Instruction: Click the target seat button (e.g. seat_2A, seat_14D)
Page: checkout_seats
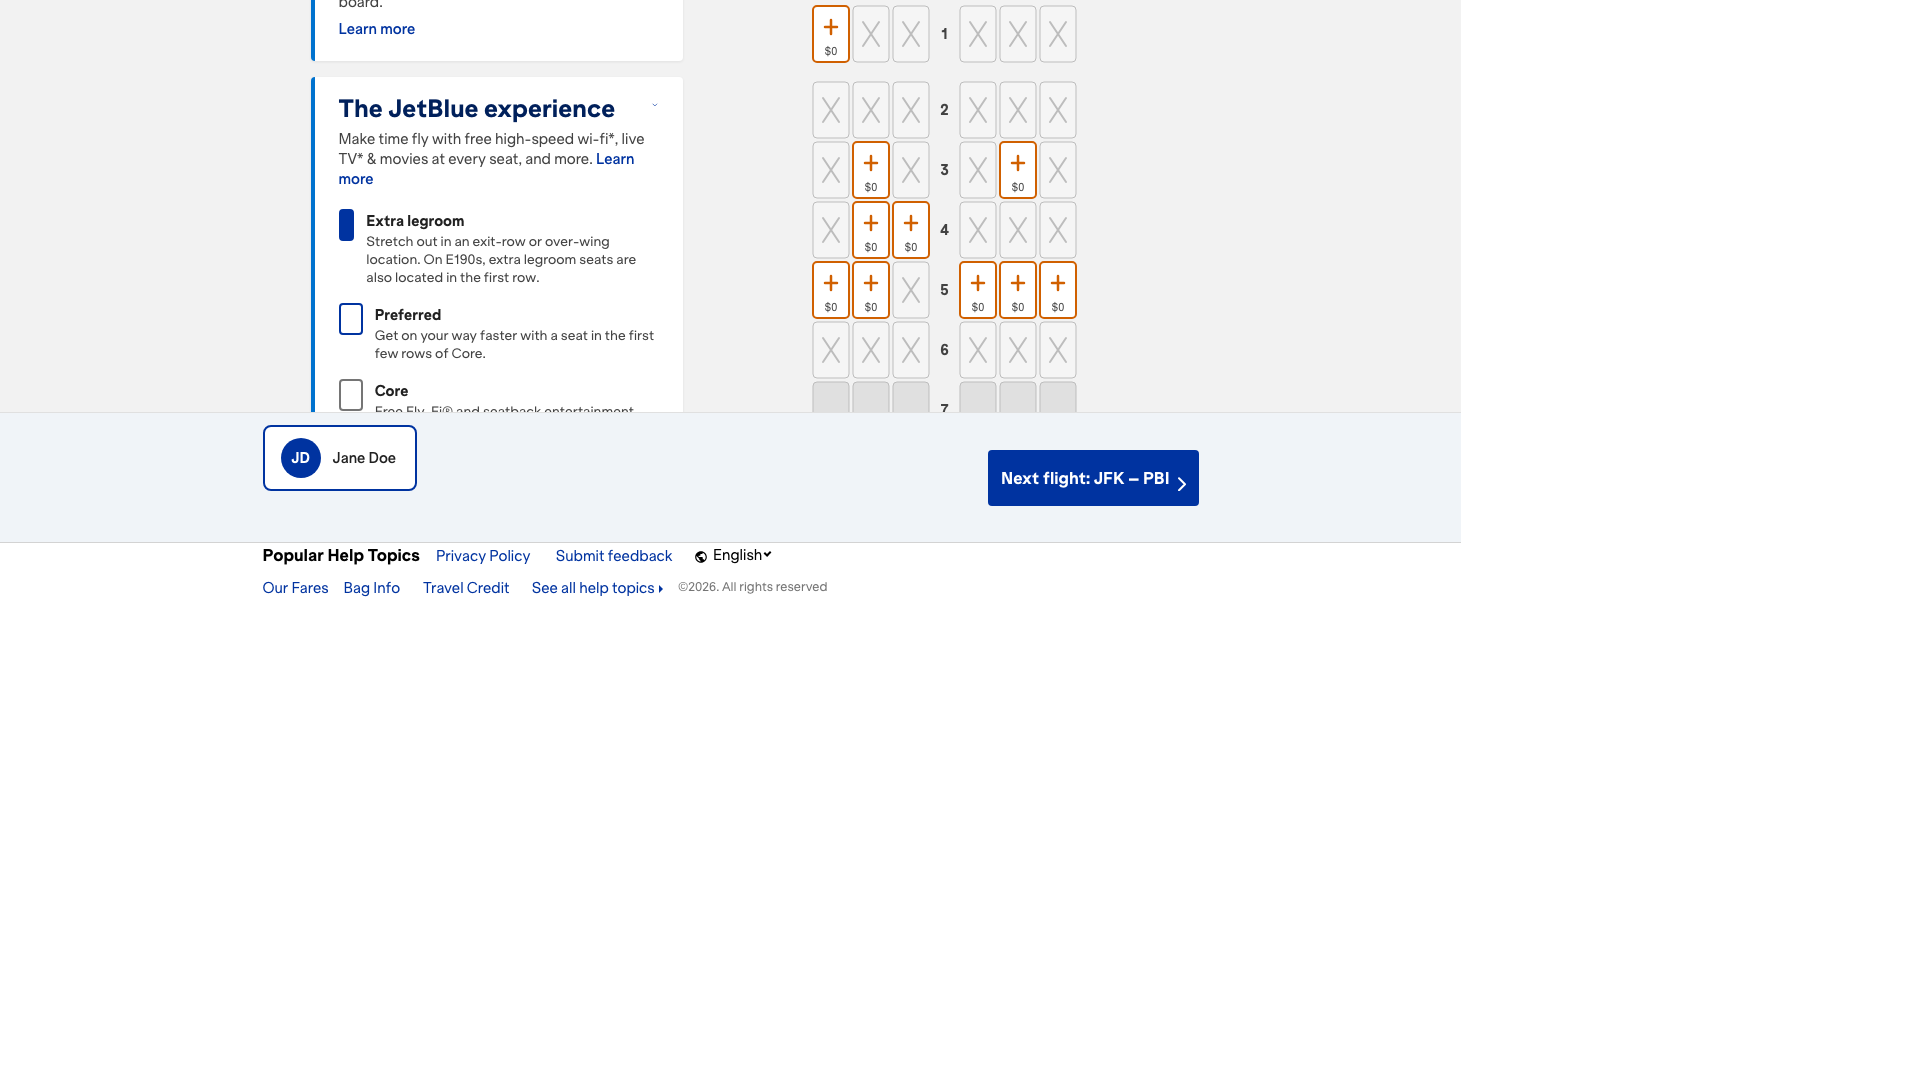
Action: click